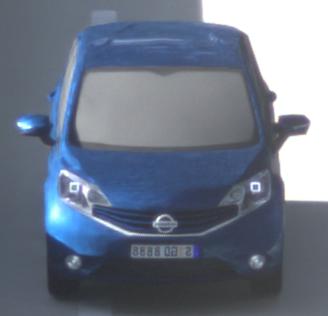
Make: Nissan
Model: Note 1.2
Detailed model: Note (E12) (10/13 - 12/16)
Model produced from: 2013/10
Model produced until: 2015/09
Doors: 5
Color: blue
Road condition: dry road
Daytime: morning or afternoon
Contrast: low contrast